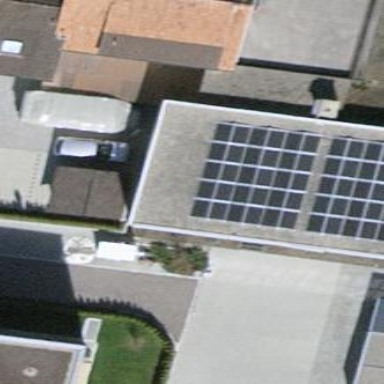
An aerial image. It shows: Solar power generator with photovoltaic panels.